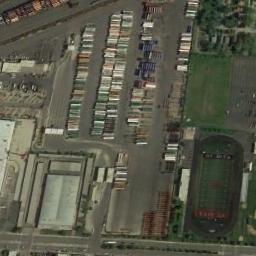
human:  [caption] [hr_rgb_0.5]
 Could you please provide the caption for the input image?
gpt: There is a building and green space around the track .

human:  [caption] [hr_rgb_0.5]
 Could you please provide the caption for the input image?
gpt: There are many buildings next to the ground track field .

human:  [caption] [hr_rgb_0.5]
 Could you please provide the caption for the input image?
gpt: The ground track field with a gridiron is next to an open area with some items .

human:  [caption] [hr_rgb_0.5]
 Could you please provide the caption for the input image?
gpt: The track and field is built on the lawn, Next to the building and the parking lot .

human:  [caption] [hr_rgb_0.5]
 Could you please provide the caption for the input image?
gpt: There are many containers beside the ground track field with a black track .